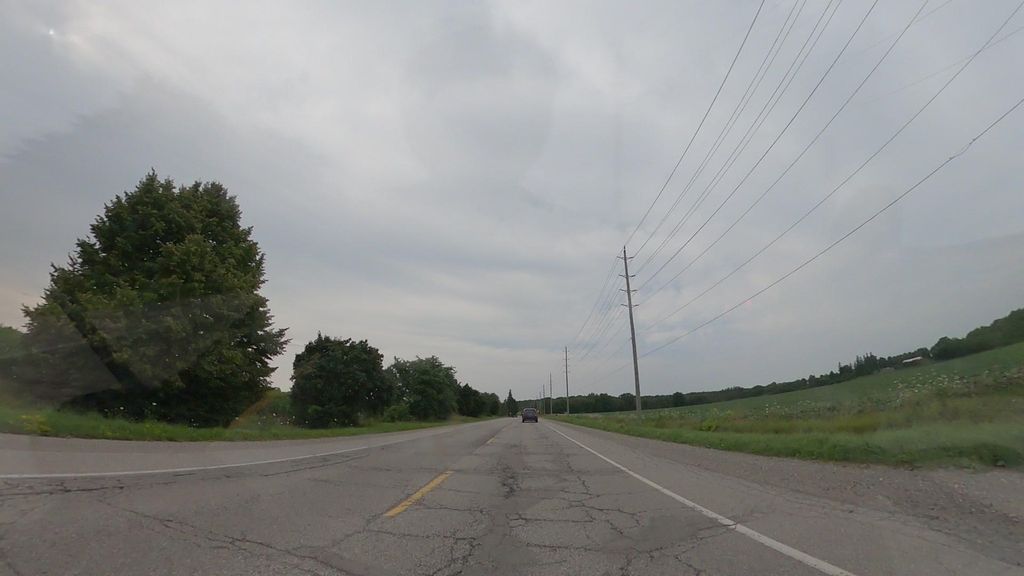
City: kitchener-waterloo